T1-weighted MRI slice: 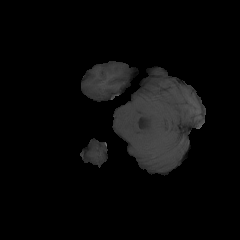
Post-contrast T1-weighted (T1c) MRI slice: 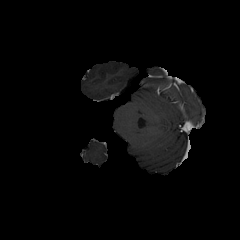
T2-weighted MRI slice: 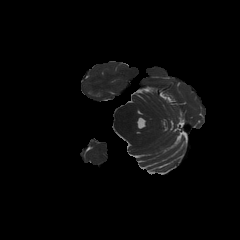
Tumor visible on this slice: no